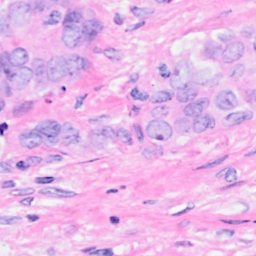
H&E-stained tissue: Breast